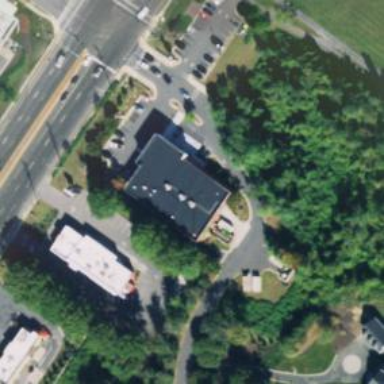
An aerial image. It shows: Pharmacy providing healthcare services.